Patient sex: F
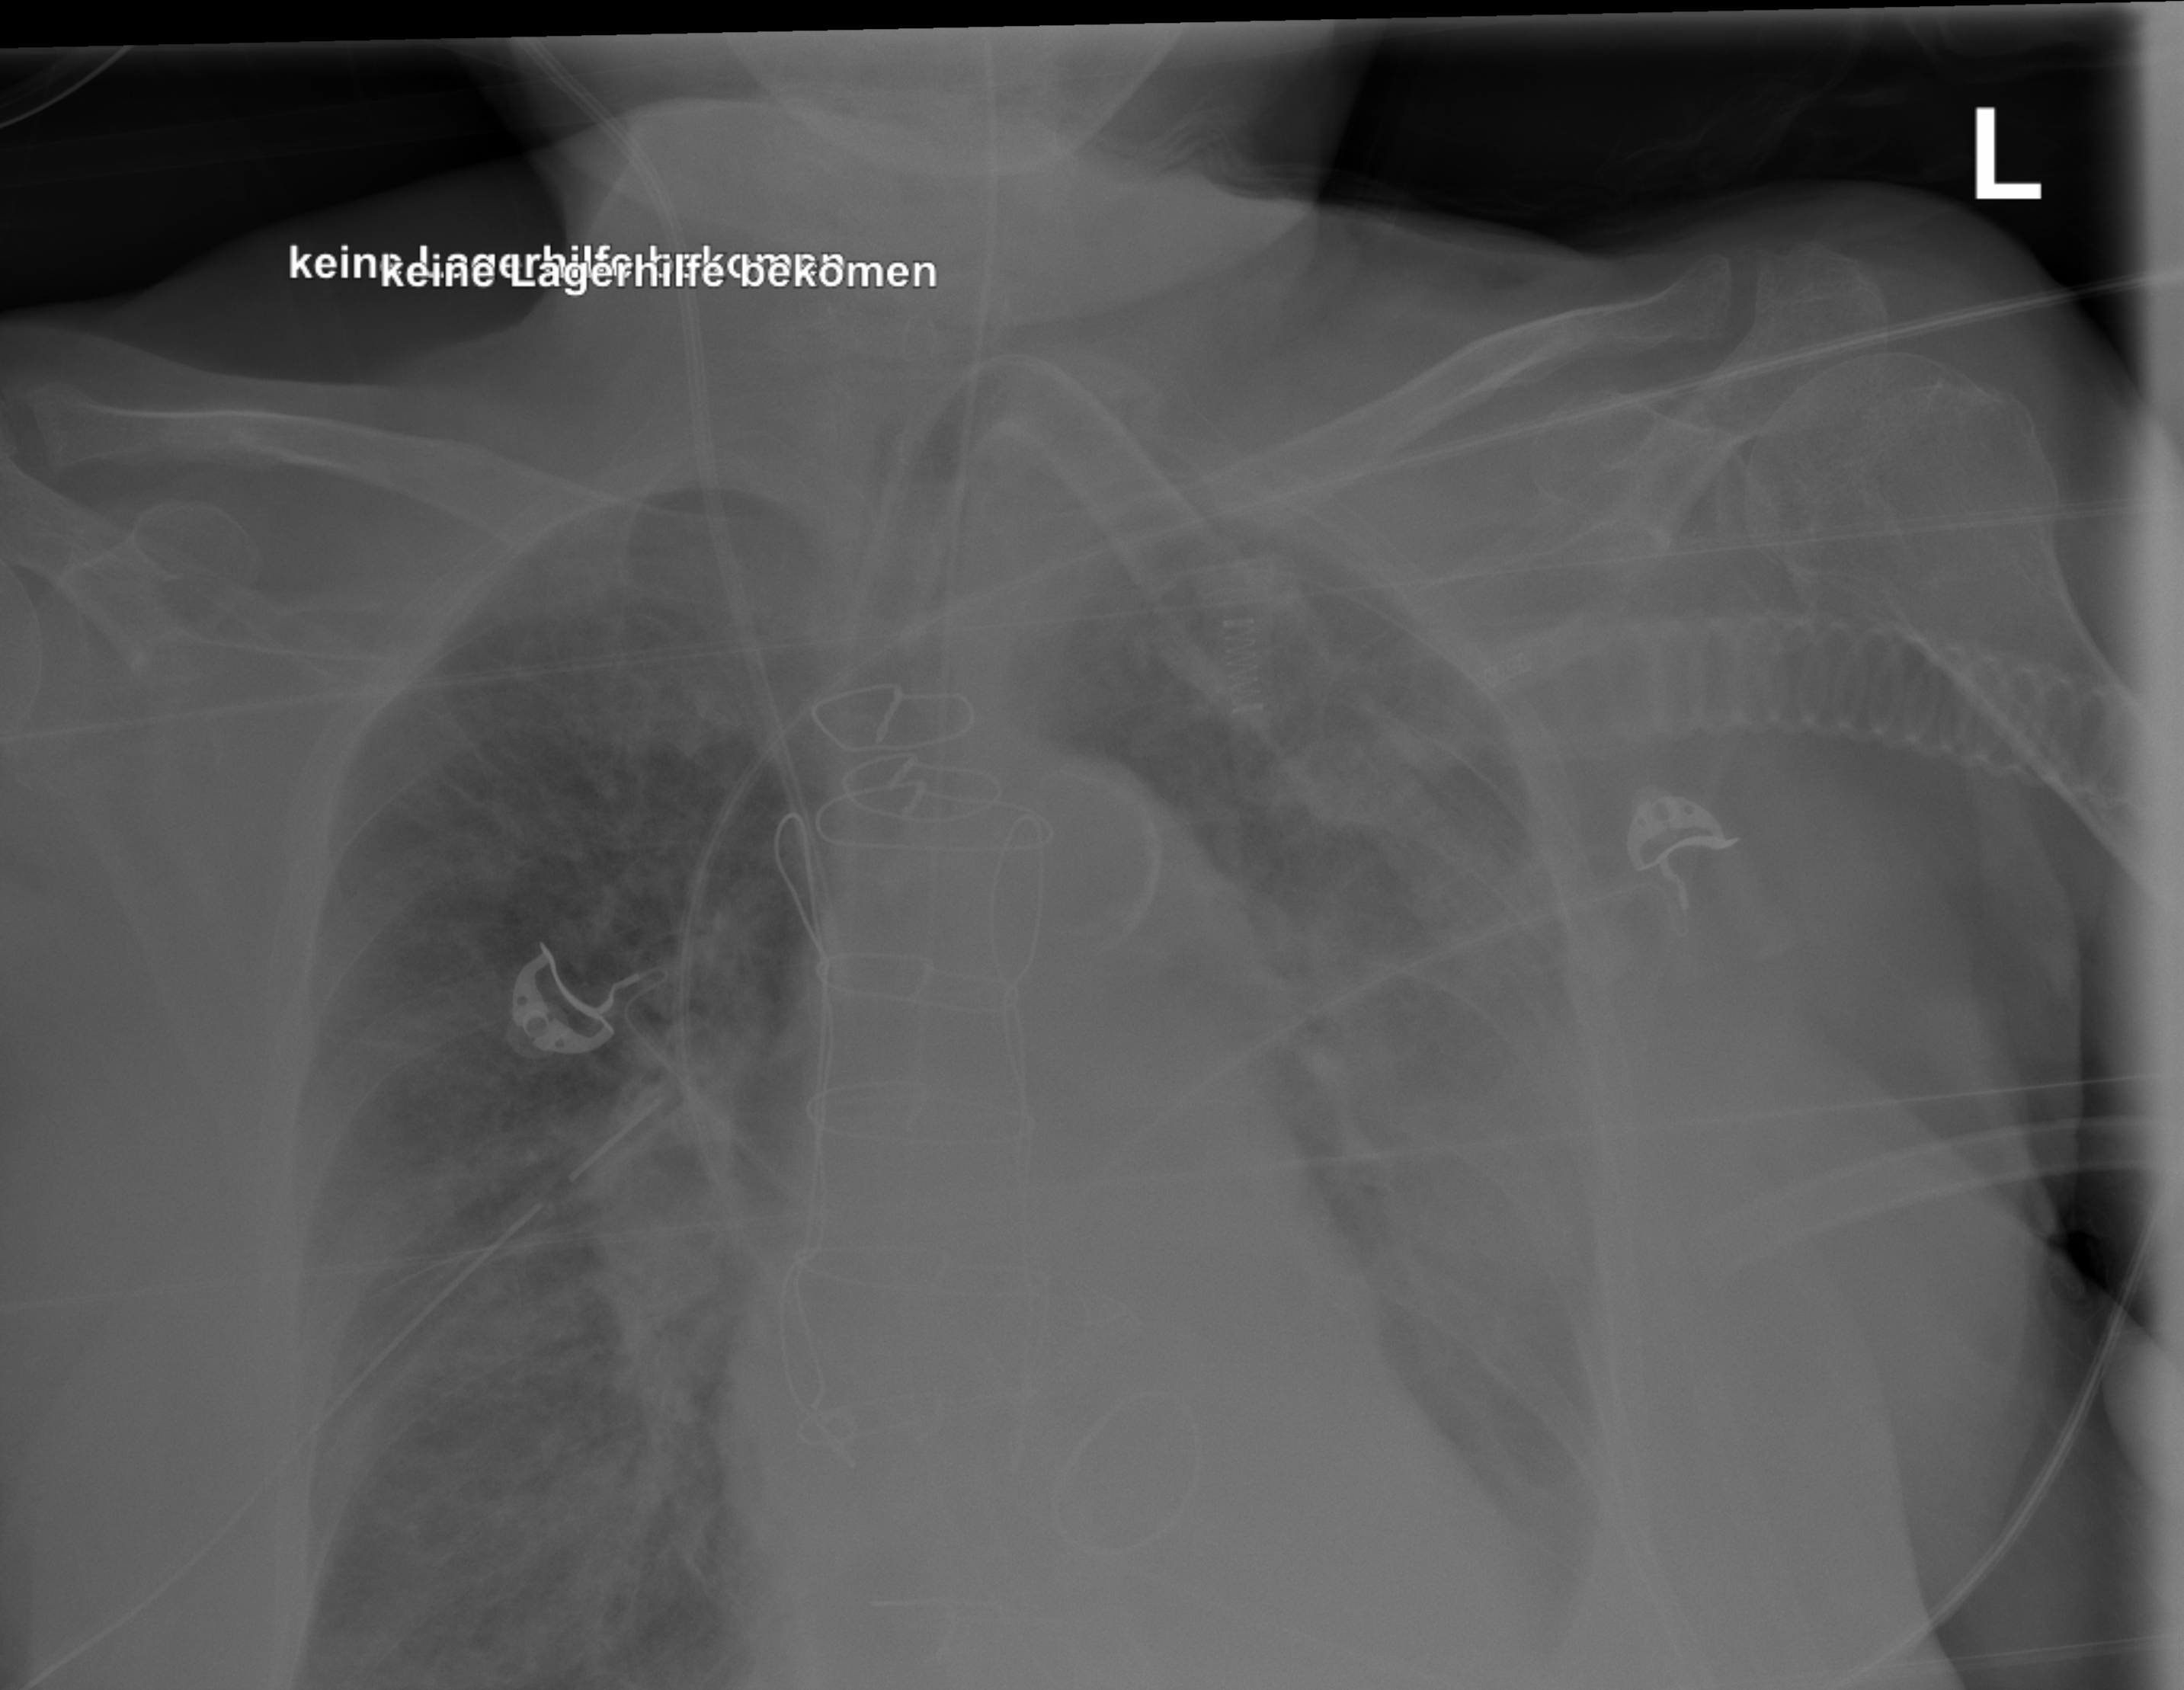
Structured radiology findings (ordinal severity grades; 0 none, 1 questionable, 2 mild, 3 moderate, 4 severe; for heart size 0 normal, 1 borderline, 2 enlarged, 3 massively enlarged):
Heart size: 1
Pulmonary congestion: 3
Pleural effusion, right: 1
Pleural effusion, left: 2
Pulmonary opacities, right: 1
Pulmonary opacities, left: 2
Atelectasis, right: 2
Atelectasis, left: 2